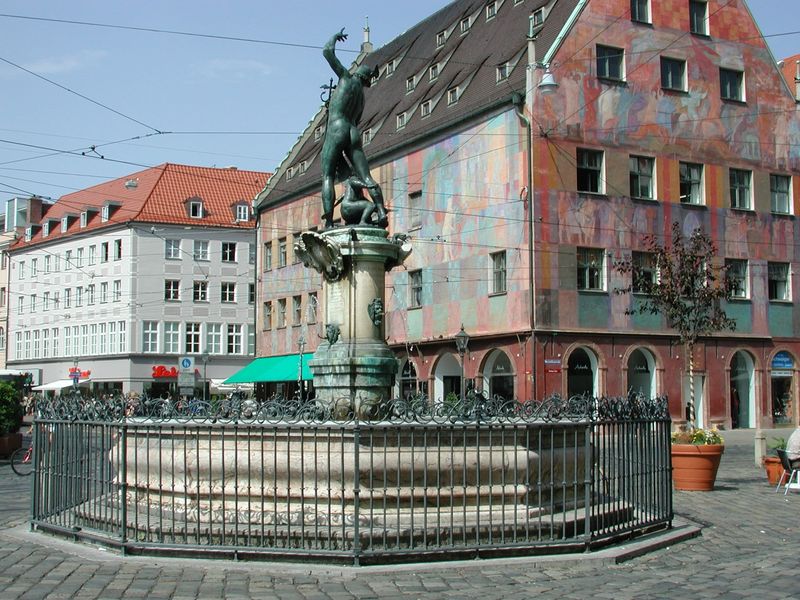
Titel: Merkurbrunnen in Augsburg
Künstler: Adriaen de Vries
Standort: Augsburg, Moritzplatz (EU - D - B)
Schlagwörter: mann, nackt, wasser, stadt, bunt, fenster, frau, säule, gebäude, zaun, architektur, sockel, häuser, gitter, figur, kind, brunnen, bassin, skulptur, statue, bein, platz, bronze, foto, blumentöpfe, schild, denkmal, becken, mythologie, krieger, marktplatz, drache, michael, markise, augsburg, innenstadt, eingezäunt, stature